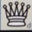
Piece: wQ